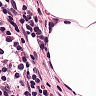
Metastatic tissue present: no